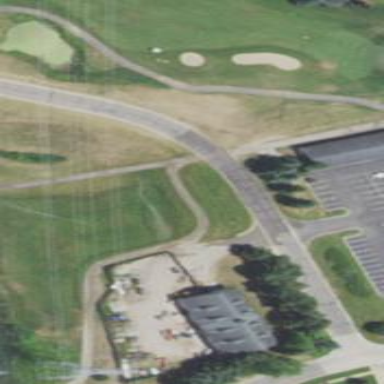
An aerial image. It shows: Grassy area designated as driving range for golf.